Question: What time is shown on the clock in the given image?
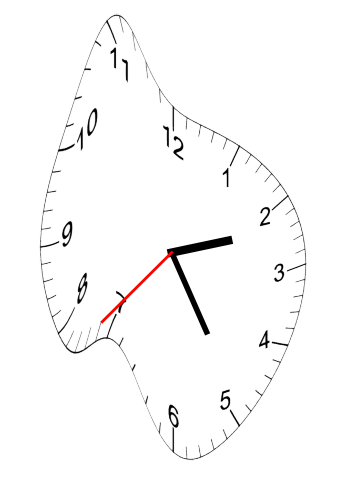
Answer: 02:24:37